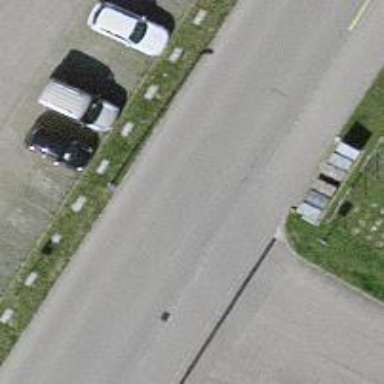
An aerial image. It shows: Parking aisle designated as service road.